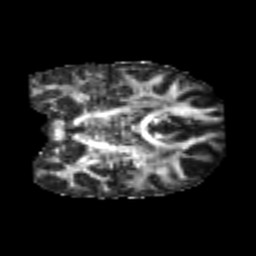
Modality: FA
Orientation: coronal
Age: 24
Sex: male
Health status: healthy
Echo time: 0.074 s